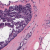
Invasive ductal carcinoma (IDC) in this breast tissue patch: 0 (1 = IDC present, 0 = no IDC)